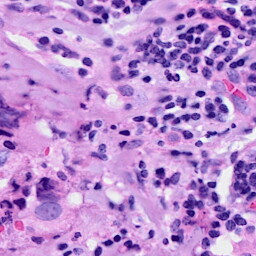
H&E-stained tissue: Breast